Aerial crown-view tile of a tropical tree (Barro Colorado Island, Panama), acquired 20250915:
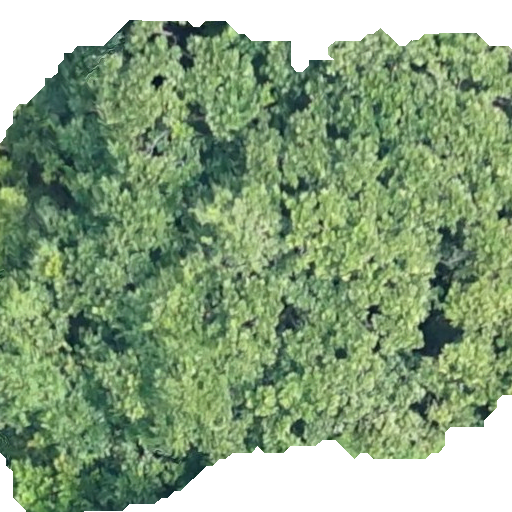
Species: Anacardium excelsum
GBIF accepted scientific name: Anacardium excelsum
Crown area: 368.461 m²